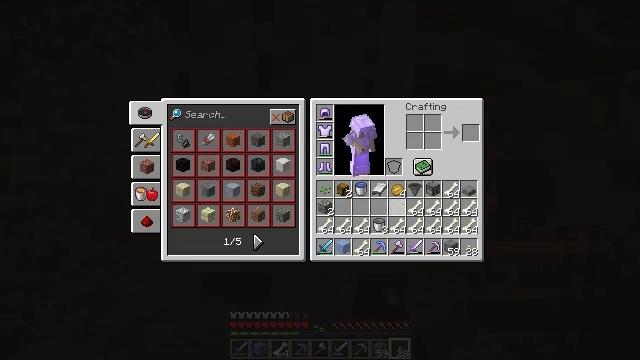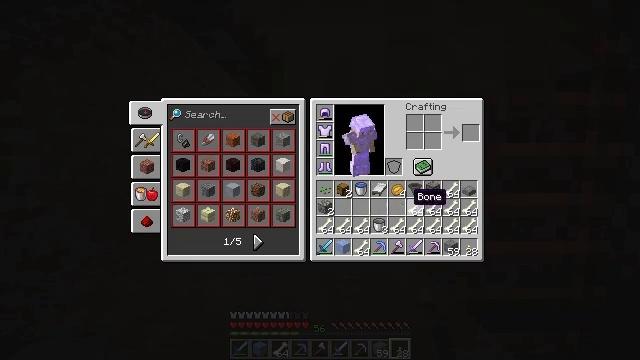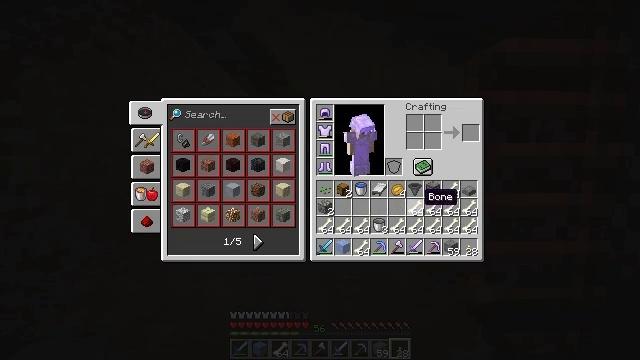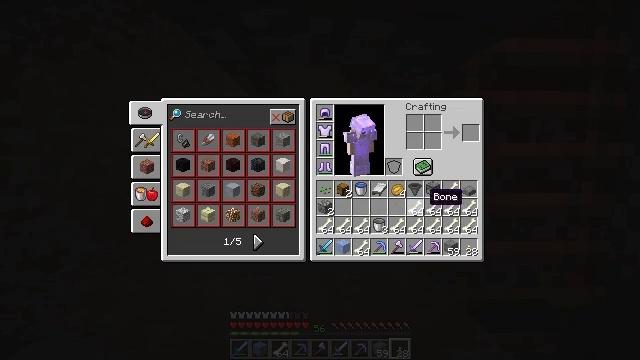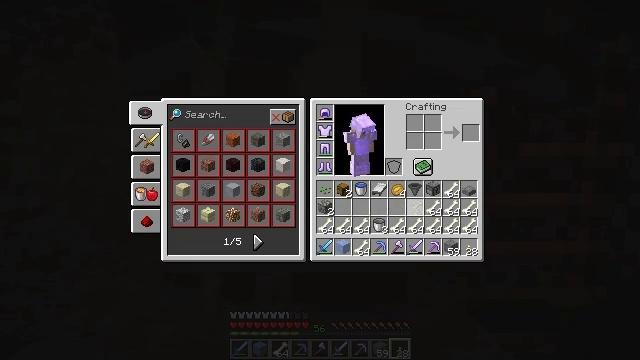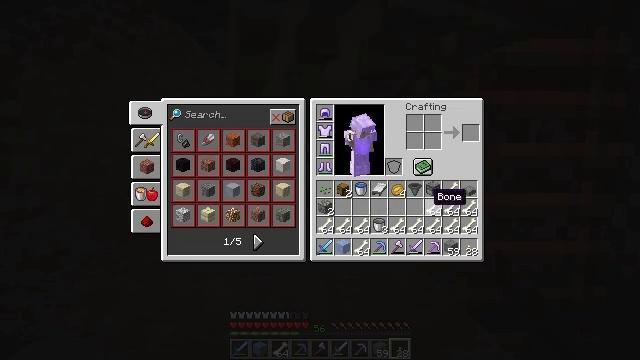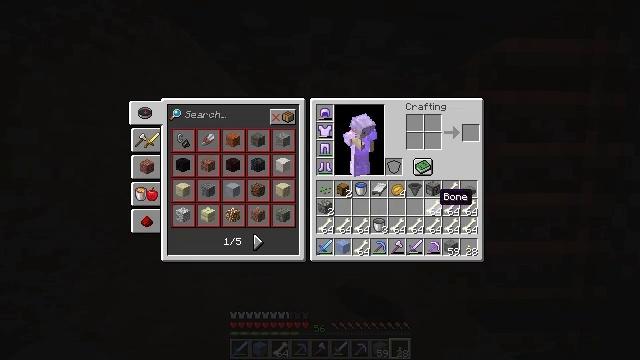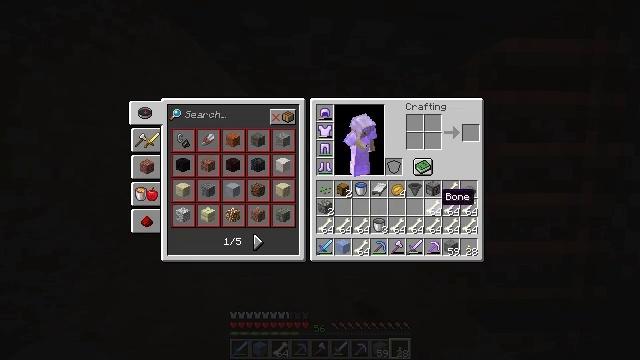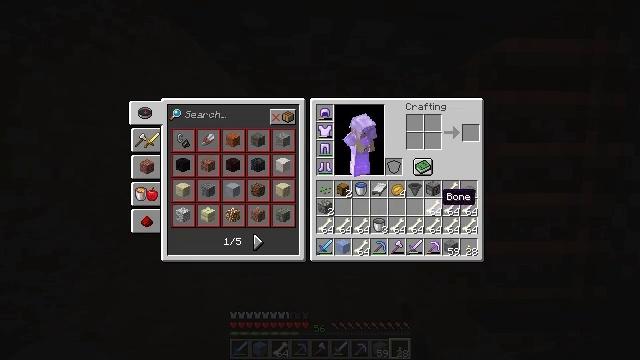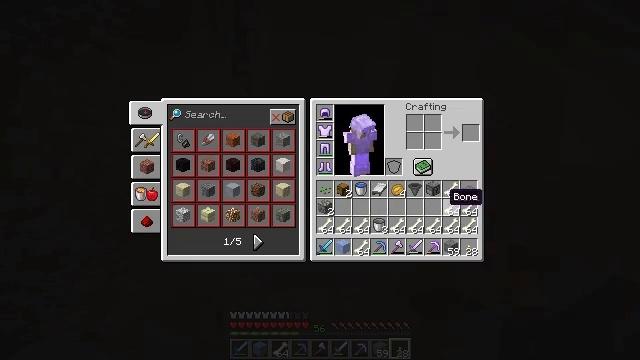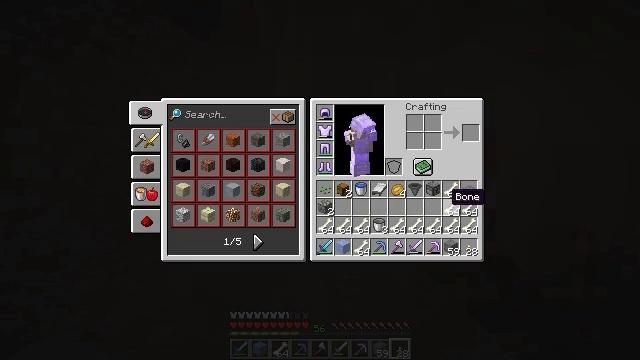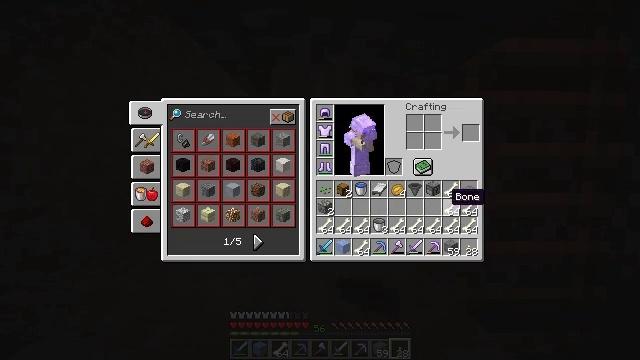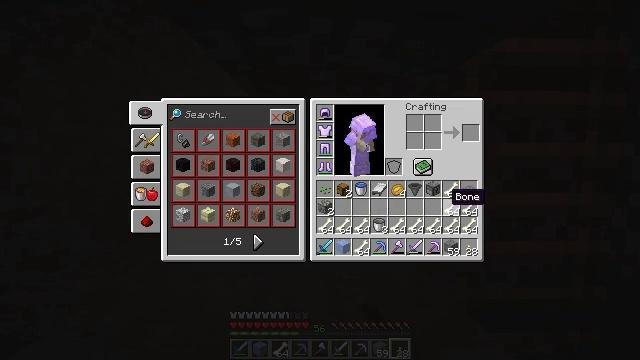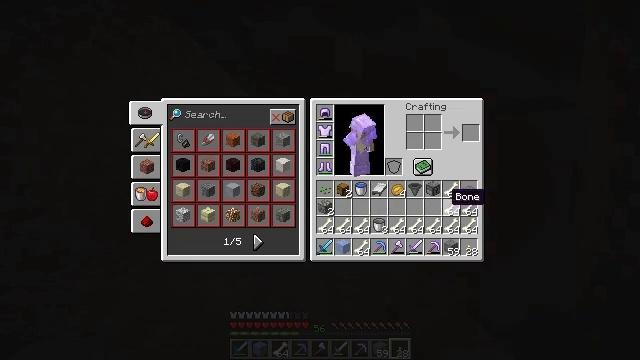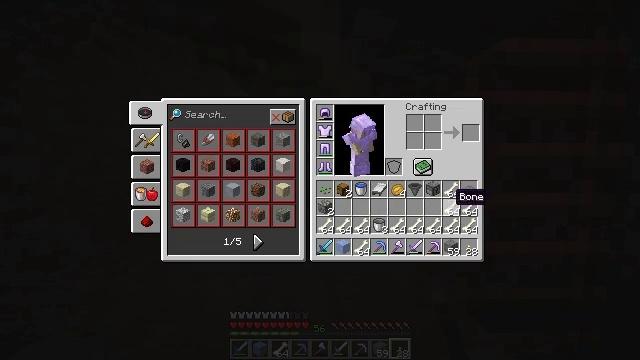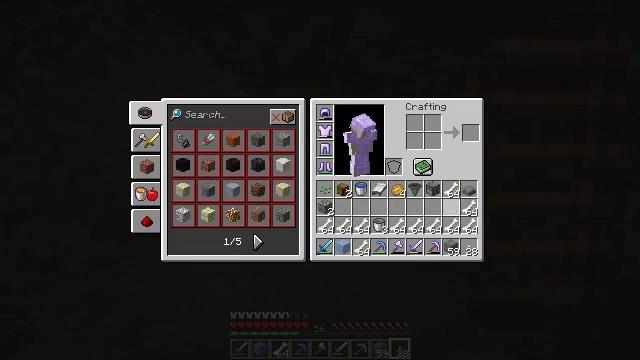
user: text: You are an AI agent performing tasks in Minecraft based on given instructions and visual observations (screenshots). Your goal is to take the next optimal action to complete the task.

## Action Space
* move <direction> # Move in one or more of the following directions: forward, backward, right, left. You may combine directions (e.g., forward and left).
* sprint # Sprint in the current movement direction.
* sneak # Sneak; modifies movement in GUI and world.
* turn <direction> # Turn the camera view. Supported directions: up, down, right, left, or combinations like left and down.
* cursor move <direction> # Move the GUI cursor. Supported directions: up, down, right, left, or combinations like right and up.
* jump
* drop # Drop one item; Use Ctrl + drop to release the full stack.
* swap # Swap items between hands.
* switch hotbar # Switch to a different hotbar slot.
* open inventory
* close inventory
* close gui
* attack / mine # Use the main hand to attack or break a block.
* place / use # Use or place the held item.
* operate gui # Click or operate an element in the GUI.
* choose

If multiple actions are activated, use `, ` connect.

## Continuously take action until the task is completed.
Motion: motion action
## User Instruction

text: Remove a bone from the inventory.
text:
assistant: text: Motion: sprint, drop
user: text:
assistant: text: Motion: sprint, cursor move right
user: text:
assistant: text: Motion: sprint
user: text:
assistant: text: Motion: sprint, drop
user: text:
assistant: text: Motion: sprint, drop
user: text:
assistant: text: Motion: sprint
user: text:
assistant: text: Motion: sprint
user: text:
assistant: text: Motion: sprint
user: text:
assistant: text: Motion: sprint, cursor move right, drop
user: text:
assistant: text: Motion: sprint, drop
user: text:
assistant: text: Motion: sprint, drop
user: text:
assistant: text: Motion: sprint
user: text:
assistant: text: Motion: sprint
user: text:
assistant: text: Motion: sprint
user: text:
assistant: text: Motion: sprint, drop
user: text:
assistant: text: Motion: sprint, cursor move right, drop
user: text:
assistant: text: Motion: sprint, cursor move right
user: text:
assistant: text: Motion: sprint
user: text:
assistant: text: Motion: sprint, drop
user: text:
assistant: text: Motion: sprint, drop
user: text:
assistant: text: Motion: sprint
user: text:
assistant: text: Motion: sprint
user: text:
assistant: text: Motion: sprint
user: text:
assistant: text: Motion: sprint
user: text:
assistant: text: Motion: sprint
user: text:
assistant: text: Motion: sprint, drop
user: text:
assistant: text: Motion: sprint, drop
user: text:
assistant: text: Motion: sprint, drop
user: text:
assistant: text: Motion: sprint
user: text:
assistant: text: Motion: sprint, cursor move right and down